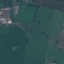
Label: Pasture